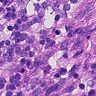
Metastatic tissue present: no